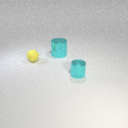
large cyan metal cylinder behind small cyan metal cylinder